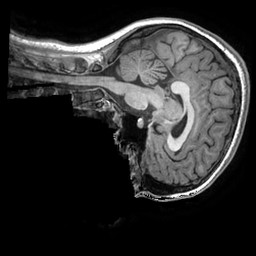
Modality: T1w
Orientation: sagittal
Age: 26
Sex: female
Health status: healthy
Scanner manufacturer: ge